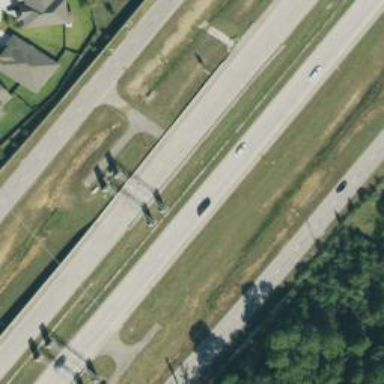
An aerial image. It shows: Toll gantry on the road.